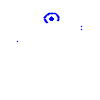
Particle: pion